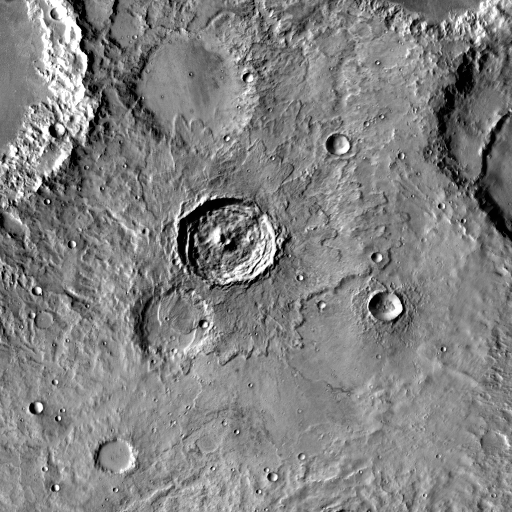
Crater classes present: Background, Other, Layered, Buried, Secondary